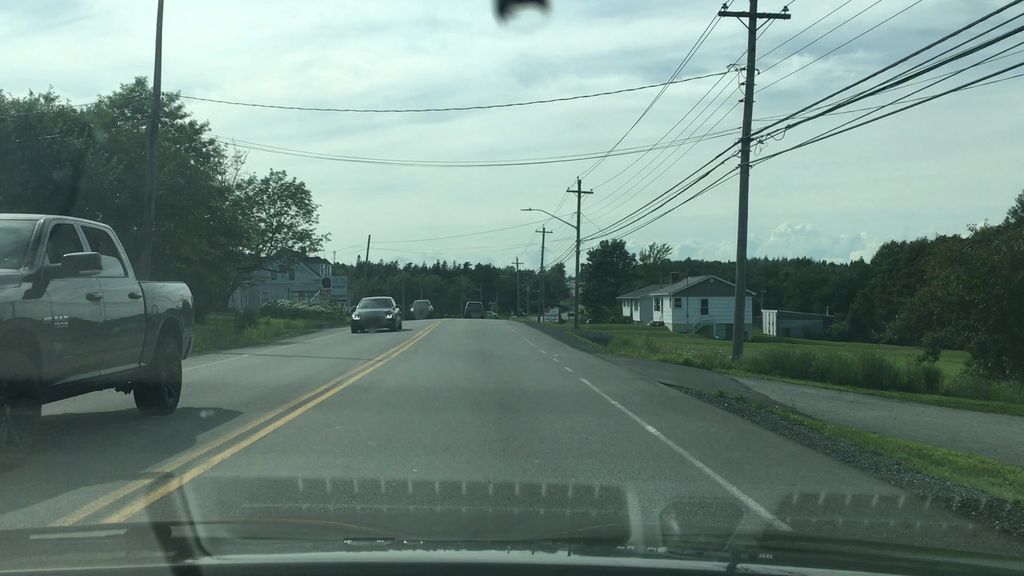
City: halifax